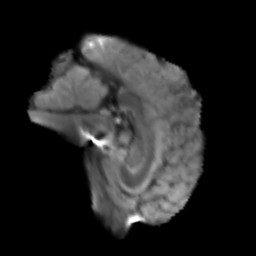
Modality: T2w
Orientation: sagittal
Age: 35
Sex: male
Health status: healthy
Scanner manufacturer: siemens
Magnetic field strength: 3 T
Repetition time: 3.6 s
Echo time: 0.092 s